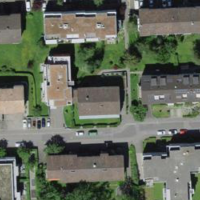
EUNIS habitat code: 54
Species observed at this site:
Ranunculus repens